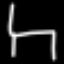
Label: chair